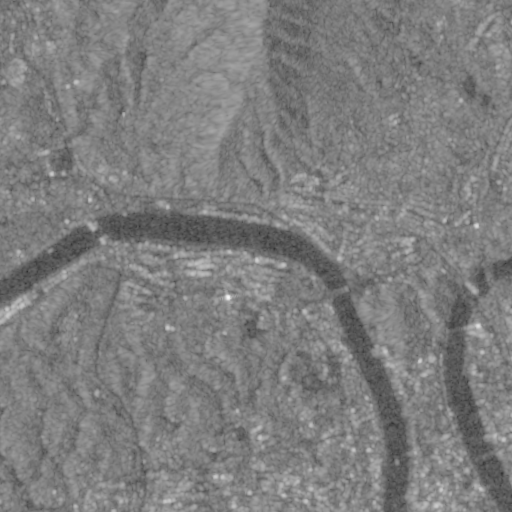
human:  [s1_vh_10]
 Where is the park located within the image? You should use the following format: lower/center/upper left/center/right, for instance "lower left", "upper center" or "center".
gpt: The park is located in the center right of the image.
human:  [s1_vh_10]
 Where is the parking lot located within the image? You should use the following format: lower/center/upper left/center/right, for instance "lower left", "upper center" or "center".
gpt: The parking lot is located in the lower right of the image.
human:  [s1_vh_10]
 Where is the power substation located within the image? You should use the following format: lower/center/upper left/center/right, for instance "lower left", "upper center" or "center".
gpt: The power substation is located in the upper right of the image.
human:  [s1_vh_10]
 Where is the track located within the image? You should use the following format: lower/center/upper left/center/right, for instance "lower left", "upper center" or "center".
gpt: There is no track in the image.

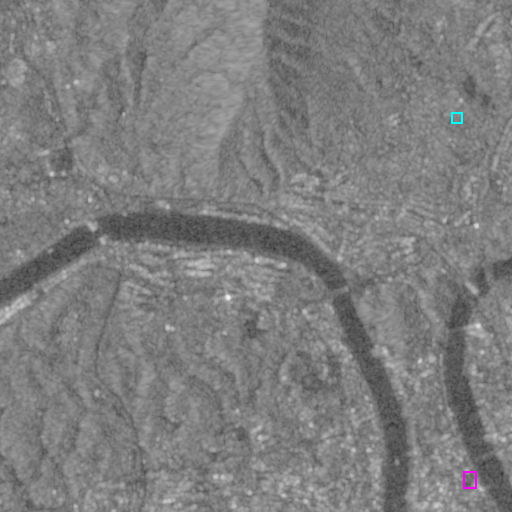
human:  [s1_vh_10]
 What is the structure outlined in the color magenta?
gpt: The structure outlined in magenta is a parking lot.
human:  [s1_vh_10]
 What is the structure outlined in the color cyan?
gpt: The structure outlined in cyan is a power substation.
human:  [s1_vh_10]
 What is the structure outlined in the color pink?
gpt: There is no pink outline.